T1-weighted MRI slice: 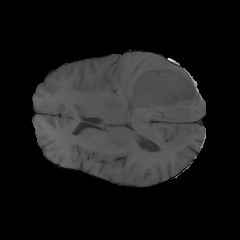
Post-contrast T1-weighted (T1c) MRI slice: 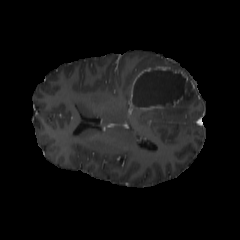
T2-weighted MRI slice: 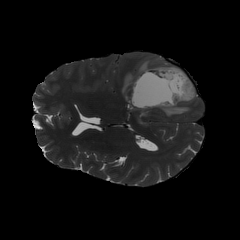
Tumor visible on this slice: yes